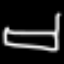
Label: bed